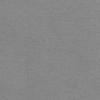
Label: dusty